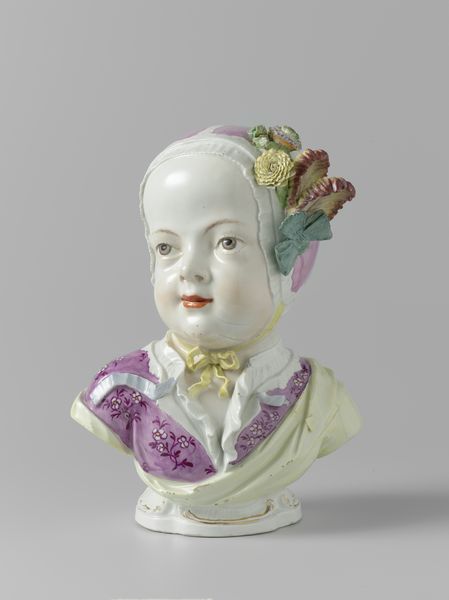
Titel: Borstbeeld van een kind
Künstler: Meissener Porzellan Manufaktur
Standort: Amsterdam
Institution: Rijksmuseum
Schlagwörter: kopf, mädchen, blume, kleid, haube, schleife, baby, hat, red, white, dress, face, gold, green, hair, nose, old, woman, yellow, büste, flowers, pink, porzellan, flower, skin, girl, head, child, eyes, ribbon, bust, color, purple, bonnet, chin, mouth, smile, photo, sculpture, statue, tie, cheeks, leaves, shoulder, beauty, colorful, bald, eye, ceramic, red lips, rose, figure, lips, cheek, eyebrows, mask, ribbons, china, bow, porcelain, infant, lavender, colonial, pale skin, ceramics, ivory, doll, brows, bonnett, cute, figurine, porcelin, porcelaine, head cover, kind